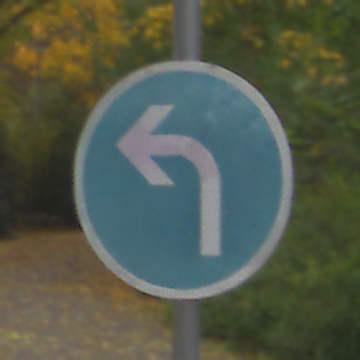
Verkehrszeichen: VorgeschriebeneFahrtrichtungLinks
Umgebung: Outdoor, Nature
Tageszeit: Midday
Wetter: Overcast
Licht: Natural
Jahreszeit: Autumn
Kontrast: LowContrast